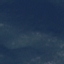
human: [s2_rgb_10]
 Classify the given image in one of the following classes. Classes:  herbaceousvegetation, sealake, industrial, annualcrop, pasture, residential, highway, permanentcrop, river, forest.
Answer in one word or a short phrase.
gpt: HerbaceousVegetation